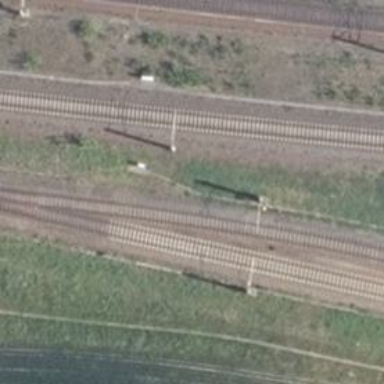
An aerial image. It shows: Railway milestone with catenary mast.